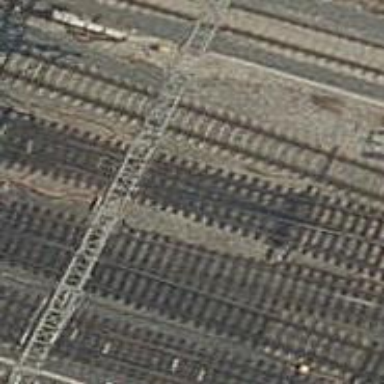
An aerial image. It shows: Railway switch.